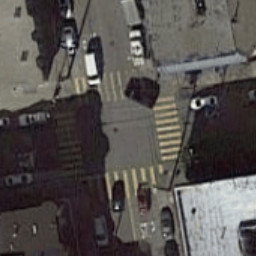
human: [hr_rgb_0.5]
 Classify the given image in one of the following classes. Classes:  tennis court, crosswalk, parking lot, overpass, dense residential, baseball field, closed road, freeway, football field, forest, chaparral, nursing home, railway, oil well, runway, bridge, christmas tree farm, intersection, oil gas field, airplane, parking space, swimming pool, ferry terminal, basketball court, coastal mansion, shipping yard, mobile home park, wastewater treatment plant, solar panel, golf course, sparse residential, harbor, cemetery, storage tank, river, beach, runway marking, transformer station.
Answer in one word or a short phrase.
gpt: crosswalk